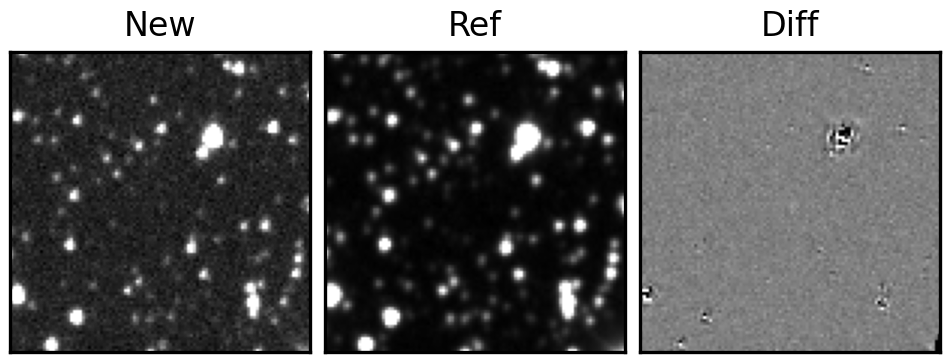
Label: real